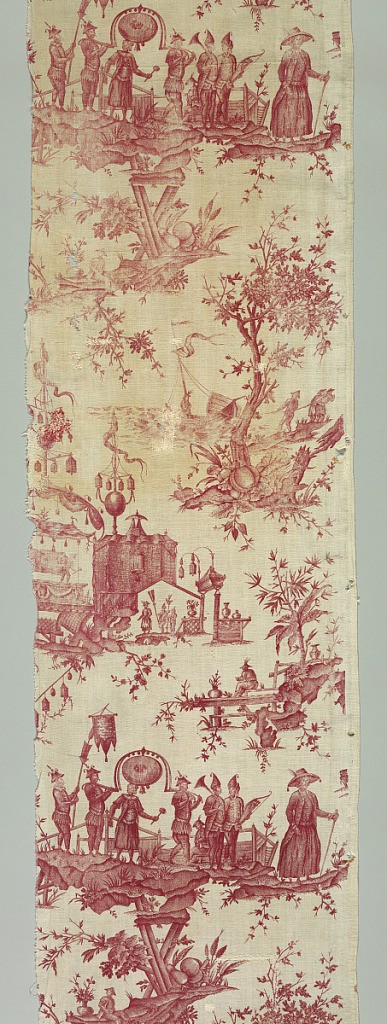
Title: Textile
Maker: Ferdinand Favre Petitpierre & Cie
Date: ca. 1785
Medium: linen Technique: printed by engraved copper plate on plain weave
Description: Panel of cotton printed in red on a white ground. Chinoiserie design inspired by an opera by André Ernest Modeste Grétry (1741-1813) entitled "Panurge dans l'Isle des Lanternes." Design has horizontally arranged vignettes of performers on a stage, elaborate processions, personages in fantastic dress, and small groups of observers. Opera first performed in 1785.